Question: I was wondering how the code for this image would look

<URL>
I've tried to do it but I ended up saving both core data models to one sqlite database. How could you do as it is in the picture?
Thanks in advance!
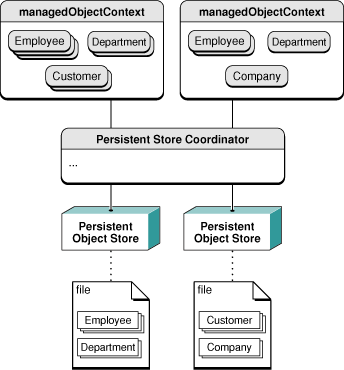
Answer: You direct specific entities to a persistent store using the configuration part of your data model (that bit at the bottom that everyone ignores). Add two new configurations, one for each persistent store, then add the relevant entities to each one.
Then, when adding persistent stores during the setup of your core data stack, use 'addPersistentStoreWithType:configuration:URL:options:error:', with the name of your configuration in the 'configuration' parameter.
The coordinator will then save entities to the appropriate store for you.